Field crop: tomato
Growth stage: 1
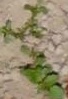
Species: portulaca